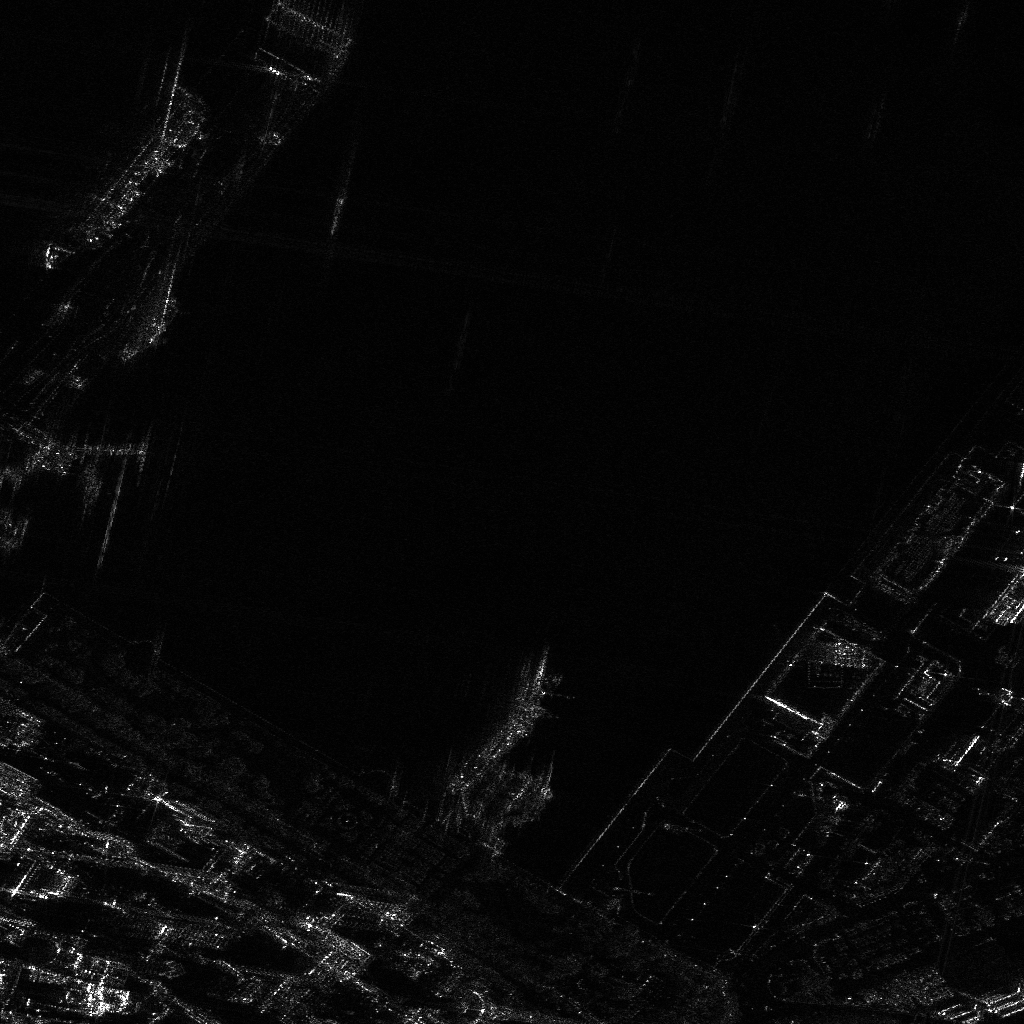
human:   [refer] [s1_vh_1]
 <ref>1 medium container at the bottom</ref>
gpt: <box>[[48, 74, 49, 83, 33]]</box>

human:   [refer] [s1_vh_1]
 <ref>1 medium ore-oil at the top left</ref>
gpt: <box>[[10, 5, 14, 29, 40]]</box>

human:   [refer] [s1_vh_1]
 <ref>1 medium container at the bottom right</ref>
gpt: <box>[[98, 96, 99, 100, 72]]</box>